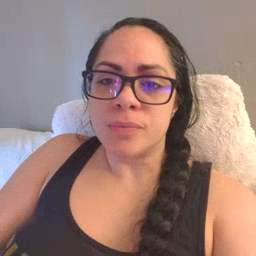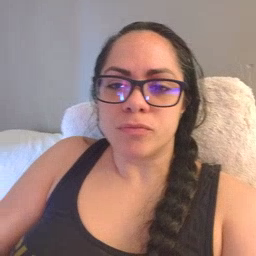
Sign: bird